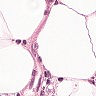
Metastatic tissue present: no